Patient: sex F, age 68
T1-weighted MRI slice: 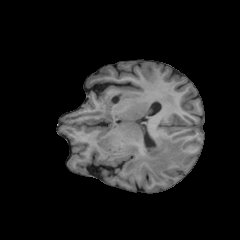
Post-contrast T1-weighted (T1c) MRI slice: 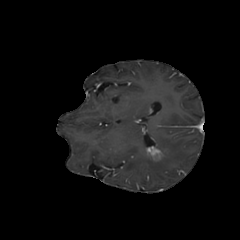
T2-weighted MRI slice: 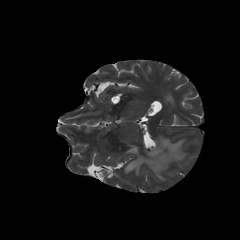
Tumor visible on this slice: yes
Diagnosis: Glioblastoma, IDH-wildtype
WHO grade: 4